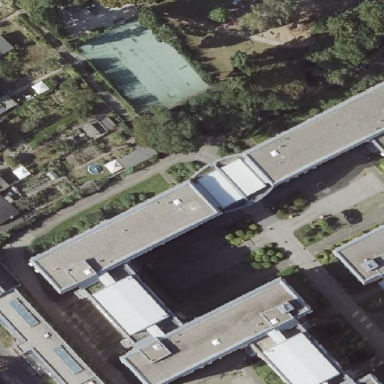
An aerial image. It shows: Office building.